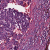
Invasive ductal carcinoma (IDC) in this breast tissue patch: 1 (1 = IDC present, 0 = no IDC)